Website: crate-barrel
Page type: billing-address
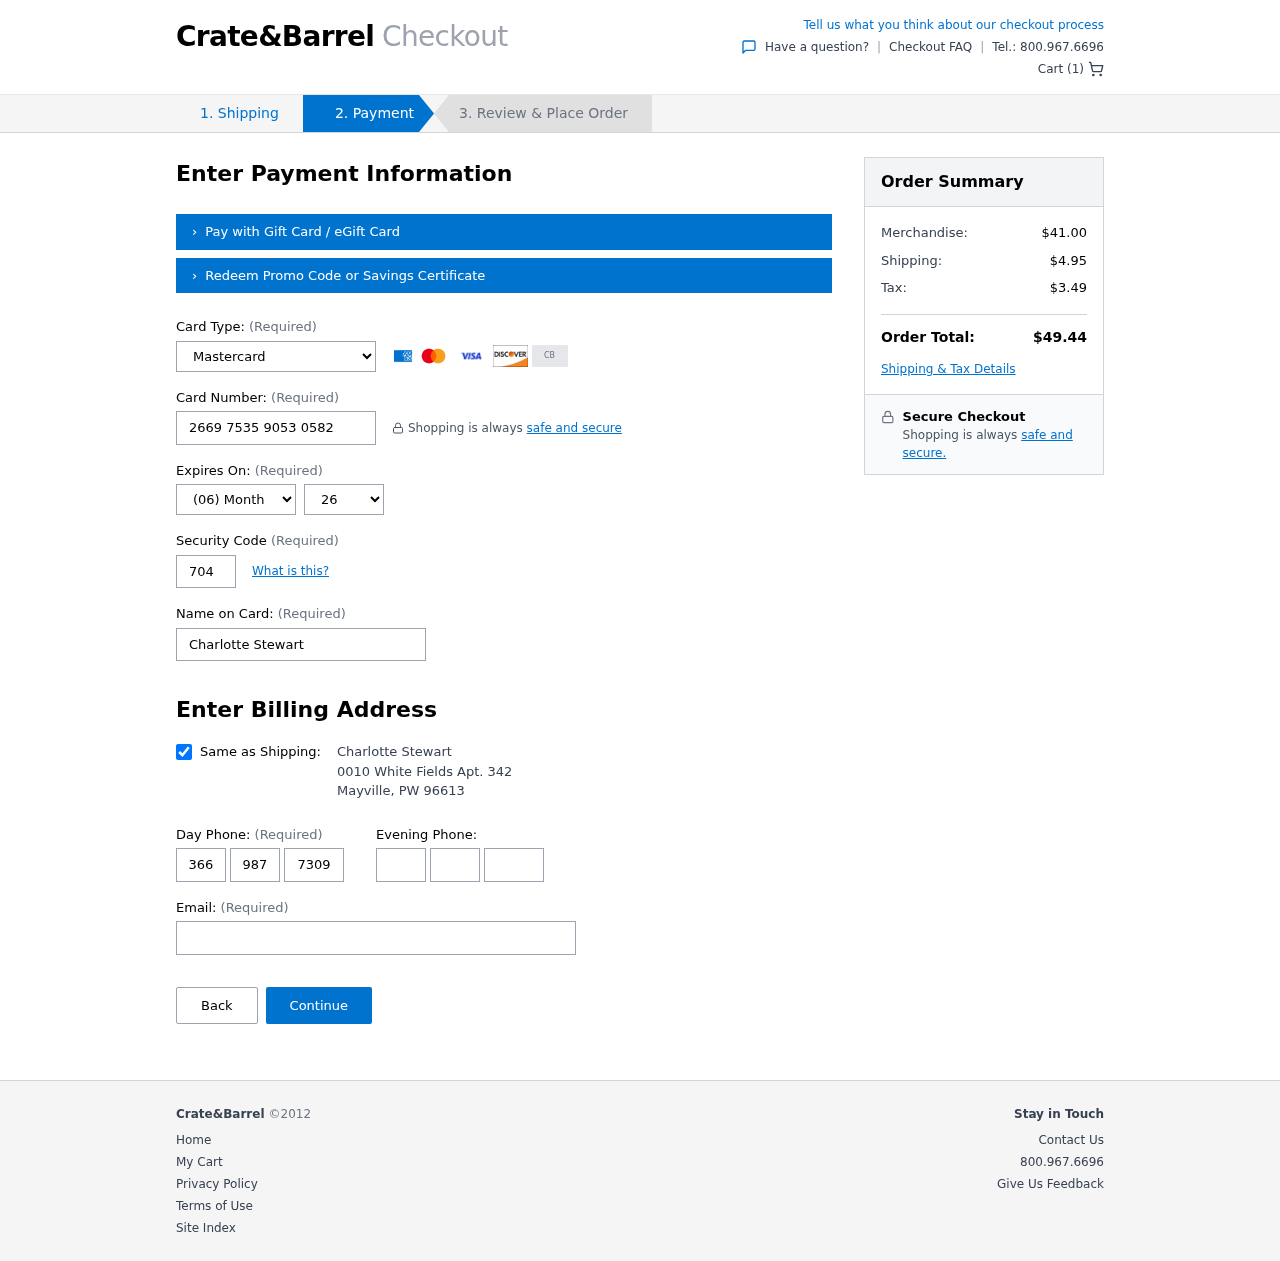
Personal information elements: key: PII_CARD_CVV
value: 704
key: PII_CARD_EXPIRY_MONTH
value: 06
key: PII_CARD_EXPIRY_YEAR
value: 26
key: PII_CARD_NUMBER
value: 2669 7535 9053 0582
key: PII_CARD_TYPE
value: Mastercard
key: PII_CITY
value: Mayville
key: PII_EMAIL
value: charlotte_stewart@hotmail.com
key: PII_FULLNAME
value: Charlotte Stewart
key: PII_PHONE_AREA
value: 366
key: PII_PHONE_PREFIX
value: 987
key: PII_PHONE_SUFFIX
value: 7309
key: PII_POSTCODE
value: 96613
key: PII_STATE_ABBR
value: PW
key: PII_STREET
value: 0010 White Fields Apt. 342
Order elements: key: ORDER_NUM_ITEMS
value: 1
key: ORDER_SUBTOTAL
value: $41.00
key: ORDER_SHIPPING_COST
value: $4.95
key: ORDER_TAX
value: $3.49
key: ORDER_TOTAL
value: $49.44